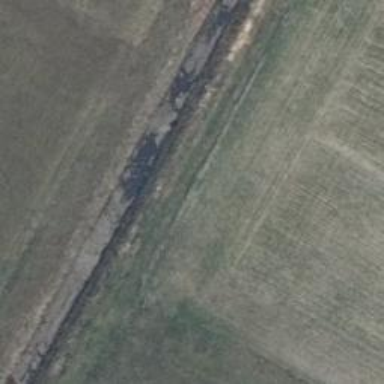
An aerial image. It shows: Track with grade5 tracktype.